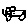
Label: car